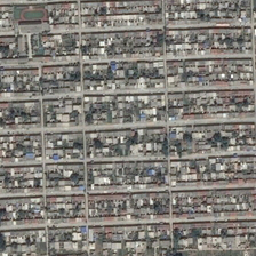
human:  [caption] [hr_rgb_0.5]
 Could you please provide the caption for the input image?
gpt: the residence is surrounded by green land and plants.

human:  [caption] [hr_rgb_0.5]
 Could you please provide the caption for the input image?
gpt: Green and plant house

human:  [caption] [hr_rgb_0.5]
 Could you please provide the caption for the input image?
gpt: The house is surrounded by green space and plants.

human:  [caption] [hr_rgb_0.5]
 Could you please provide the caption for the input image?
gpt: The house is surrounded by green land and plants.

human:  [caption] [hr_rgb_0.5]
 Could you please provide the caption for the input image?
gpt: The residential area is surrounded by green lands and plants.